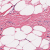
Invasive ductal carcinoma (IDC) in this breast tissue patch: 0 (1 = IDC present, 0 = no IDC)